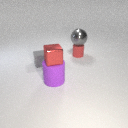
small red rubber cylinder to the right of small gray rubber cube